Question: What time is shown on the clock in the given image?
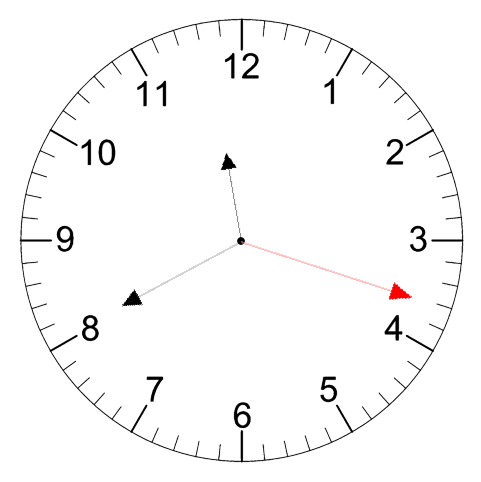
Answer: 11:40:18